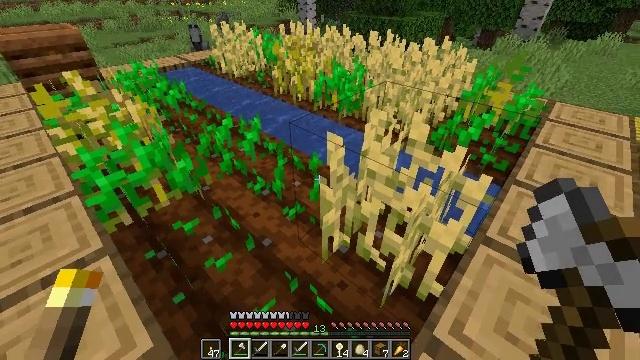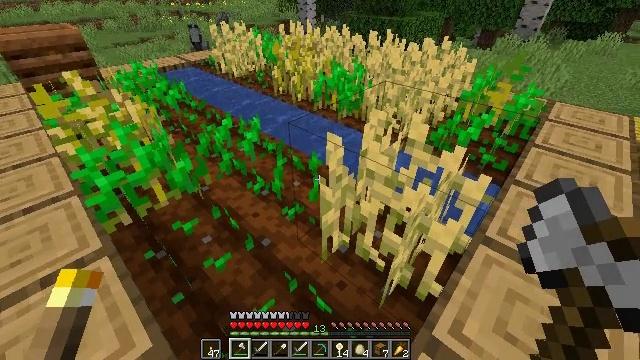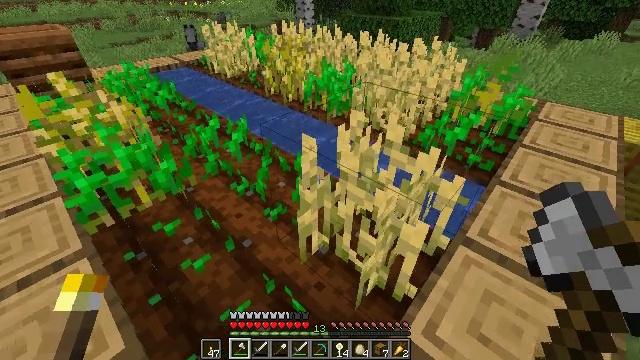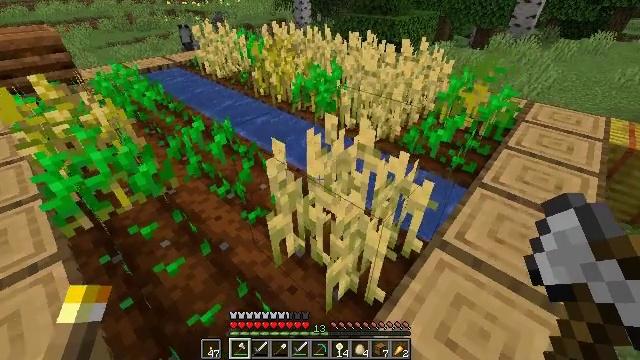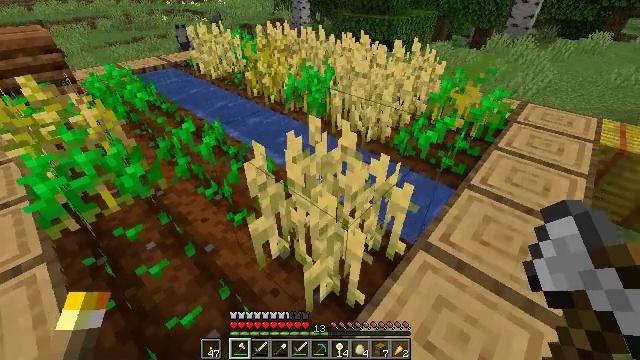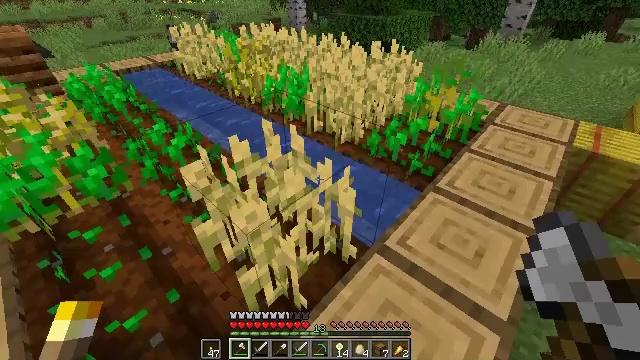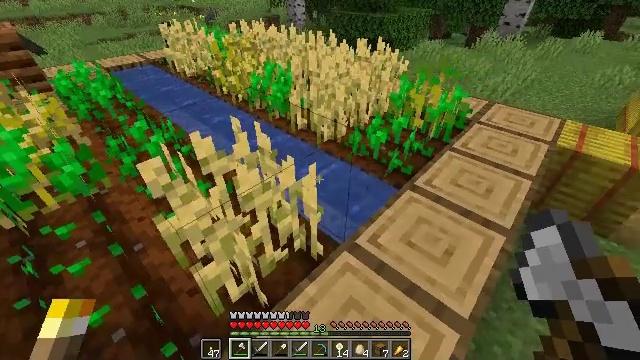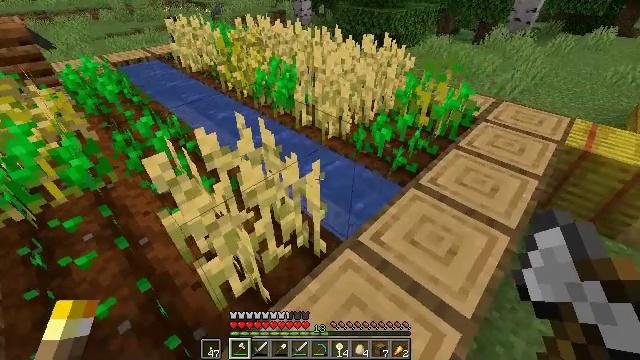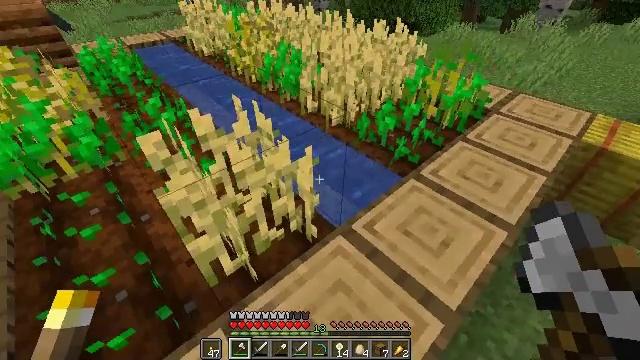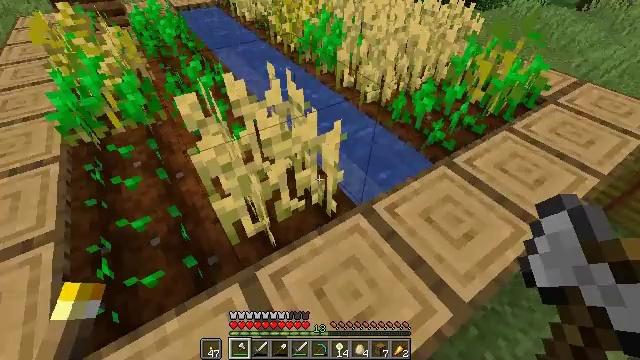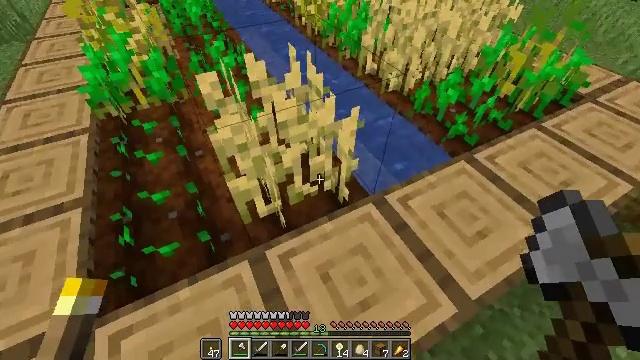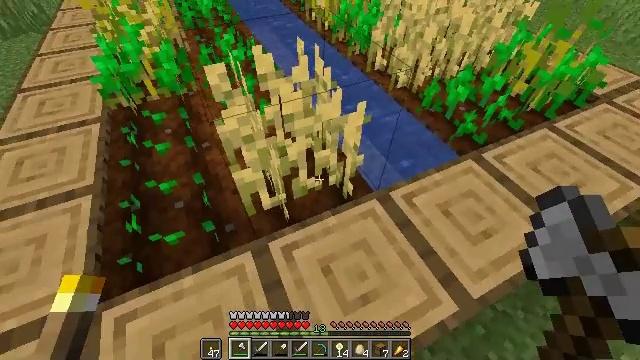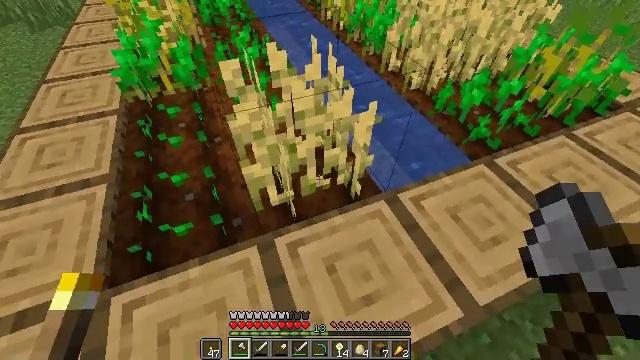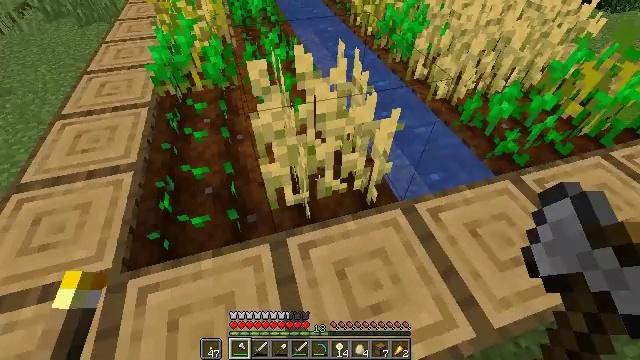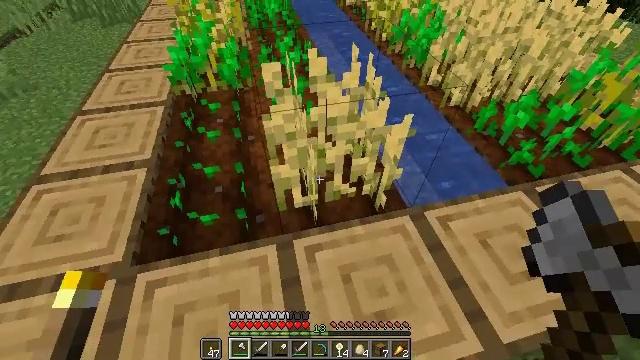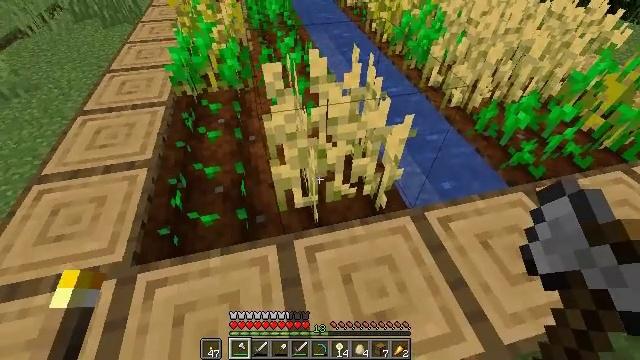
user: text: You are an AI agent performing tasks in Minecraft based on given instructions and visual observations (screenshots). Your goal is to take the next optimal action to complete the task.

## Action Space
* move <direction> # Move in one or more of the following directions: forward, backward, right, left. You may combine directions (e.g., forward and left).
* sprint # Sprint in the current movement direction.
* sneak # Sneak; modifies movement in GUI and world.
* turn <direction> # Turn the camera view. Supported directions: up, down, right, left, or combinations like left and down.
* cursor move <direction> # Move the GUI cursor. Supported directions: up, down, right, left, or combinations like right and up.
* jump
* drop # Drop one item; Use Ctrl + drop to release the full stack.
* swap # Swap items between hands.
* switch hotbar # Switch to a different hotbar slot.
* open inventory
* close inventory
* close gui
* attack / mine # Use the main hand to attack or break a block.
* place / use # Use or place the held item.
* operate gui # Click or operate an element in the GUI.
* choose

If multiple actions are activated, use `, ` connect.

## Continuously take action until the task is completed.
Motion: motion action
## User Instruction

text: Get wheat from the farmland.
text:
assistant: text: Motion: move right
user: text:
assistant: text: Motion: move right
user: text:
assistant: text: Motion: move right
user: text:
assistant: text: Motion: move right
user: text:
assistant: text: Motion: move right
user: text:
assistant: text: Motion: move right
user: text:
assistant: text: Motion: turn left
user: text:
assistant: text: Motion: turn left and down
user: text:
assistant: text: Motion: turn left and down
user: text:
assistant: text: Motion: turn left and down
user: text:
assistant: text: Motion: turn left
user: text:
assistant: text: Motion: turn left
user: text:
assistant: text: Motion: turn left
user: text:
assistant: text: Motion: turn left
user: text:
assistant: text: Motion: no_op
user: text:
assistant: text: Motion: no_op
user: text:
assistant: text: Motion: turn up
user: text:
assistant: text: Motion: no_op
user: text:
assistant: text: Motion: attack / mine
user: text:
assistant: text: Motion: attack / mine
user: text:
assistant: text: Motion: move forward, turn left and up, attack / mine
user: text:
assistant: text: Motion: move forward, turn left and up
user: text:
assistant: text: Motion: move forward, turn left
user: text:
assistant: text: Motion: turn left and down
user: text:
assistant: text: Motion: turn left and down
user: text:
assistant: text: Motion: turn left
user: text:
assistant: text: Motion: no_op
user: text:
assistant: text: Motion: attack / mine
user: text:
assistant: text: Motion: attack / mine
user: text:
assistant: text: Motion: turn right